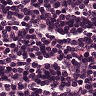
Metastatic tissue present: no